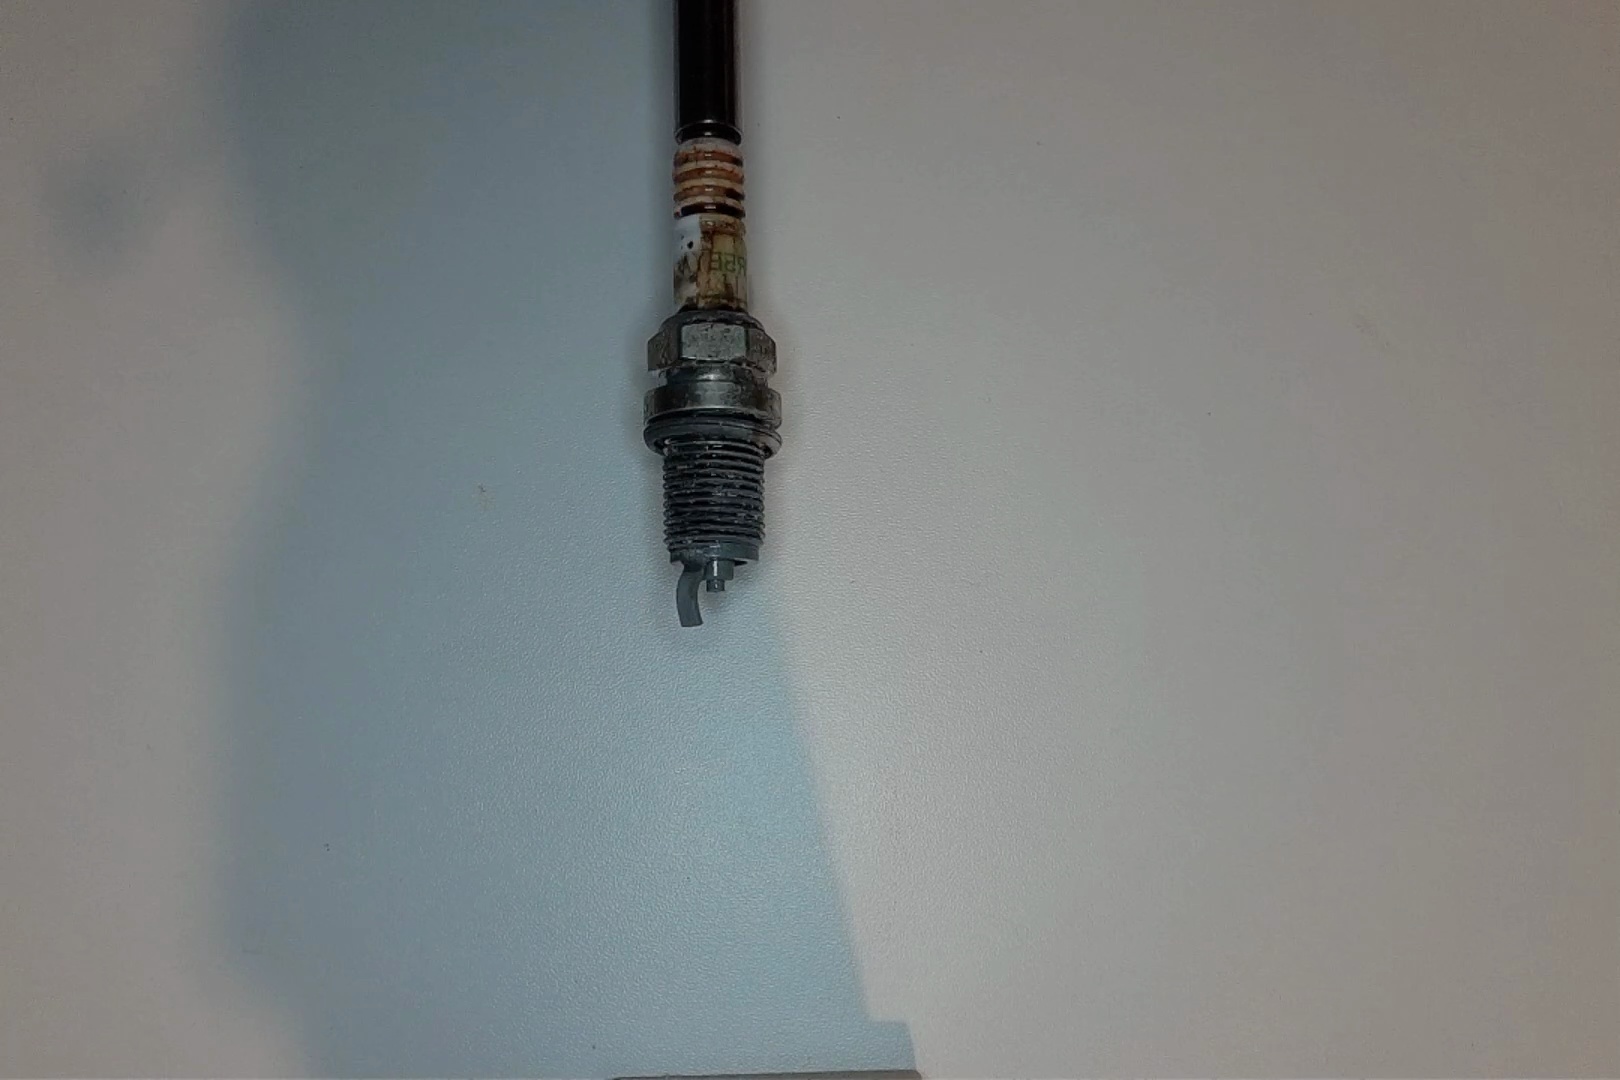
Label: anomaly